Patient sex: M
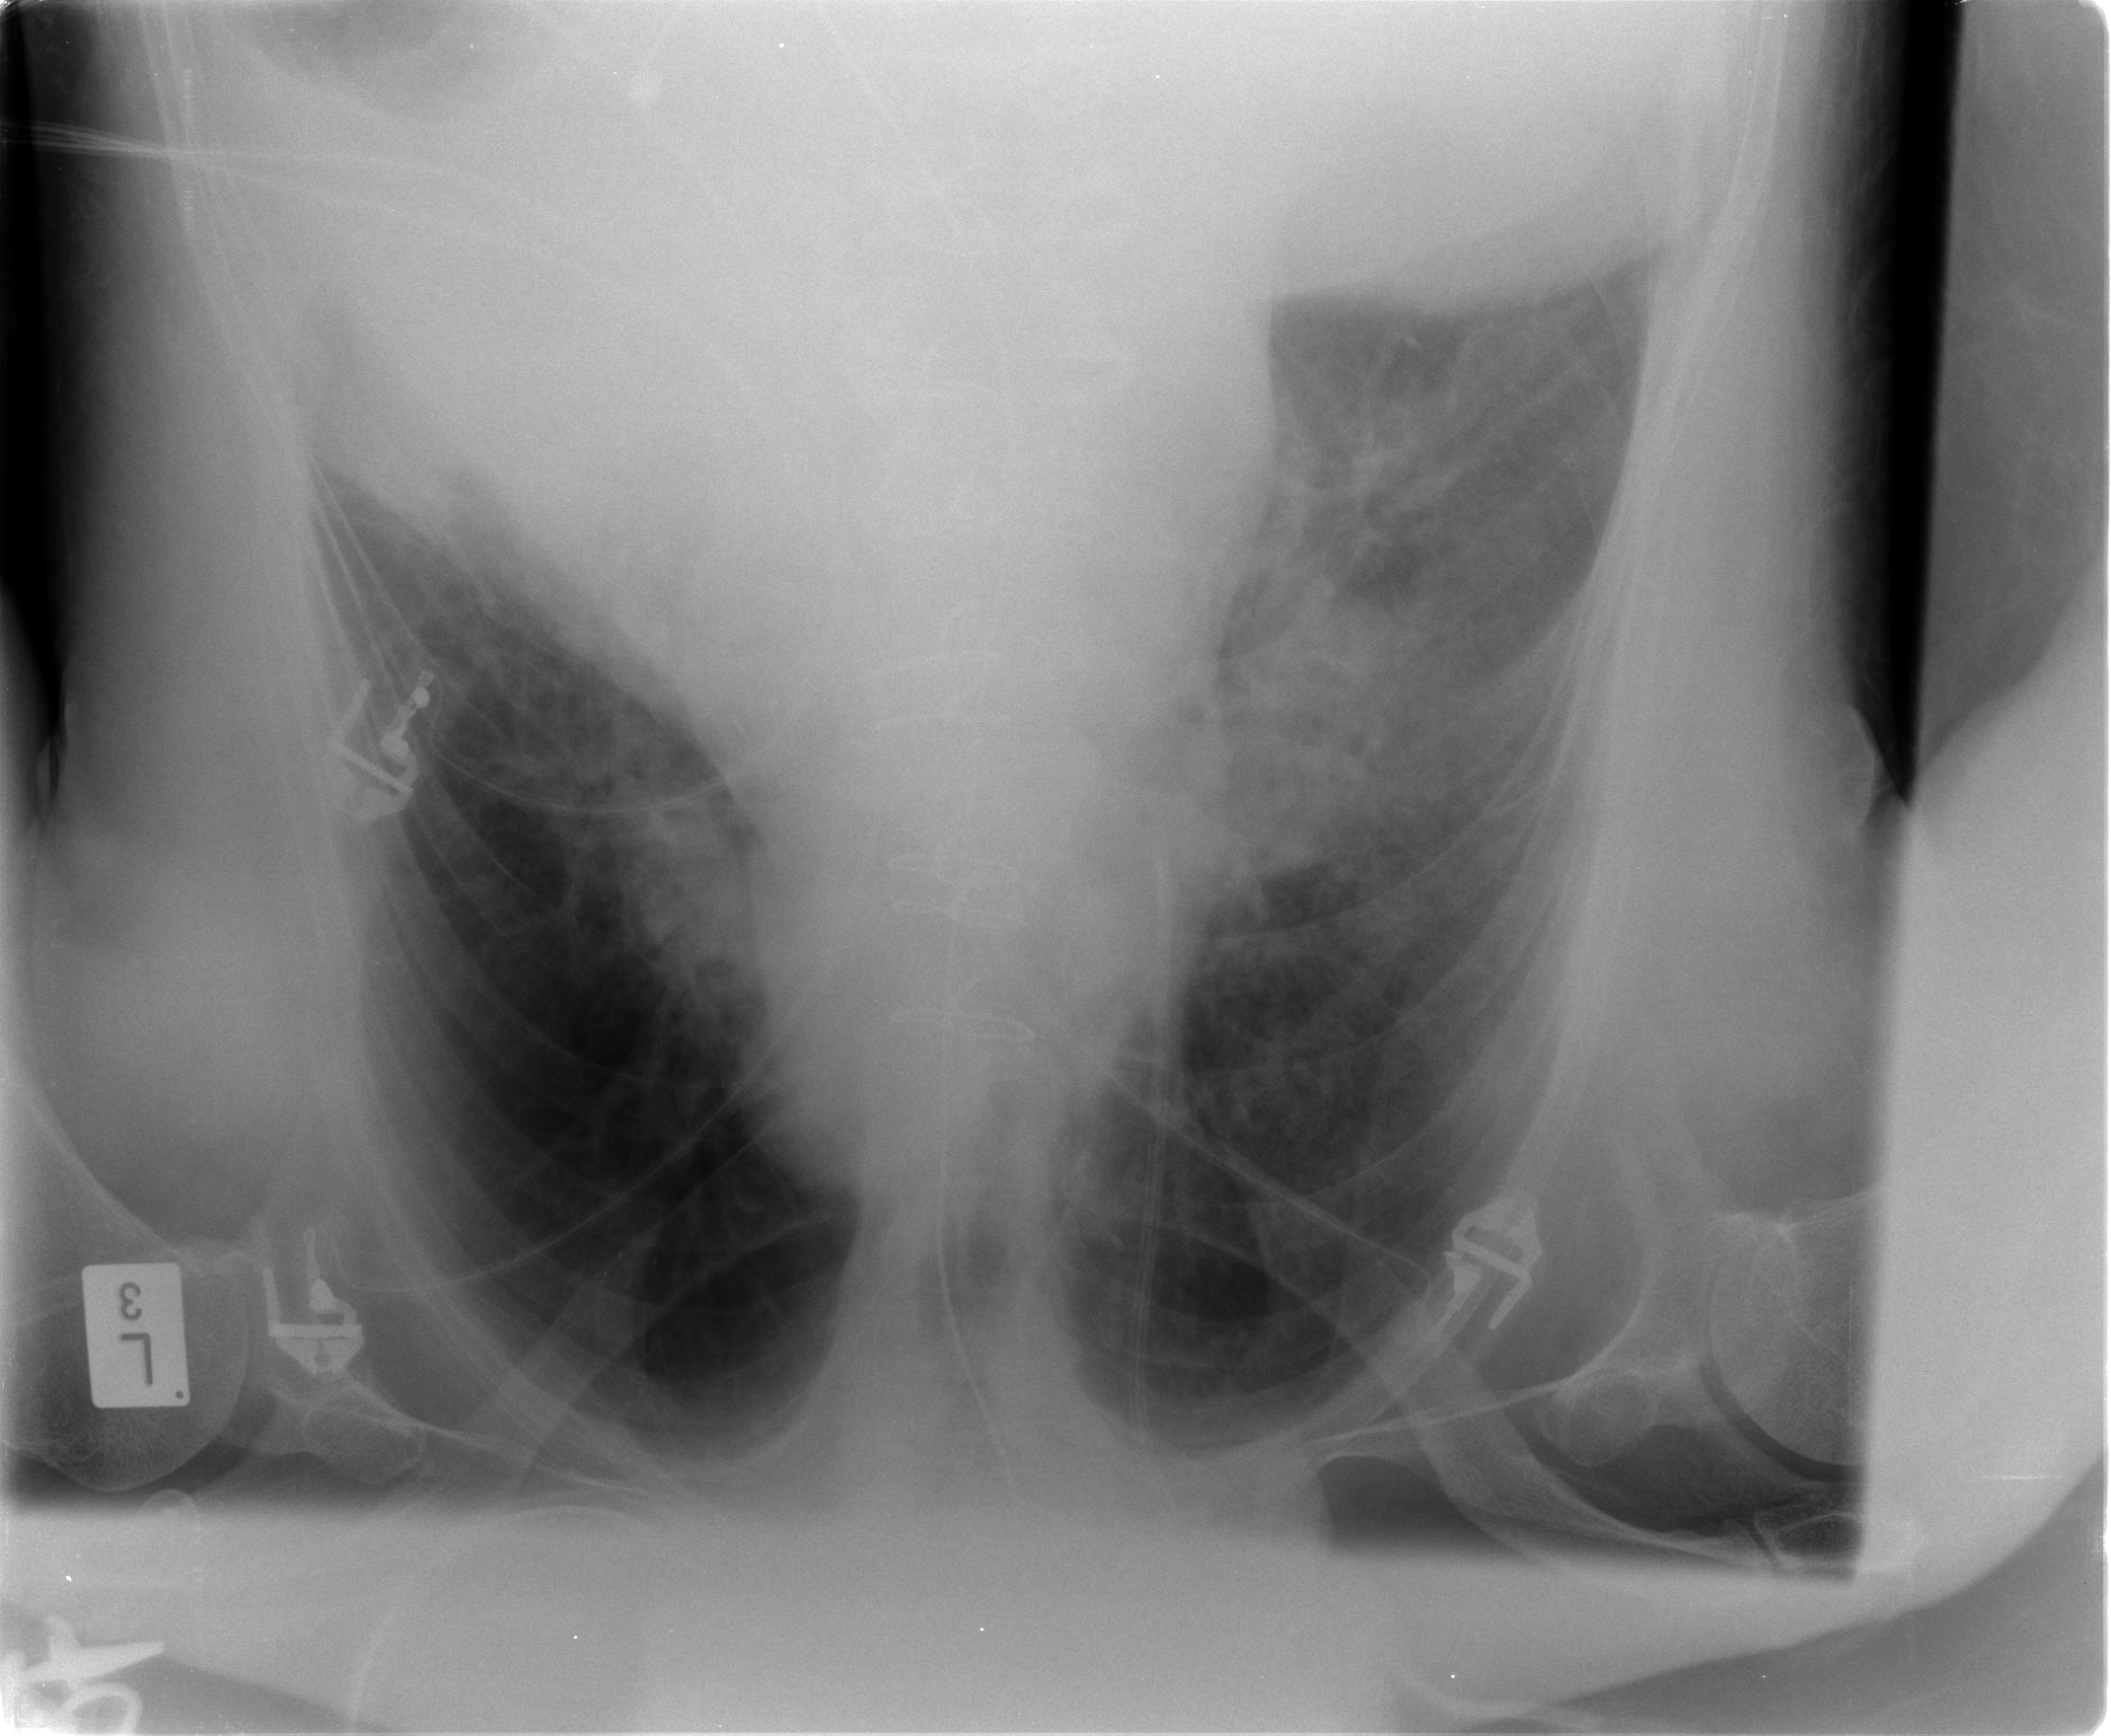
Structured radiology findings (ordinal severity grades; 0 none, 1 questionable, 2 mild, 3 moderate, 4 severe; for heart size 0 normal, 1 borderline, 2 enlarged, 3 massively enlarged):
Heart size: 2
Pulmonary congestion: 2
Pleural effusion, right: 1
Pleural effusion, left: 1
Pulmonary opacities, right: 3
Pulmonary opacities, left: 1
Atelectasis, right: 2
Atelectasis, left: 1